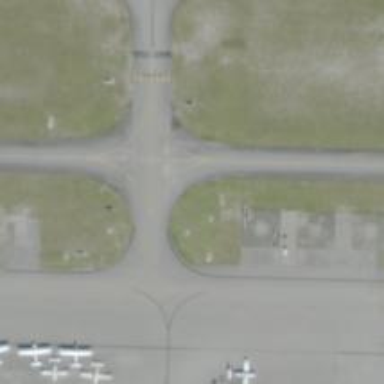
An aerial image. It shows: View of taxiway at the airport.